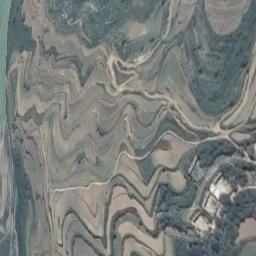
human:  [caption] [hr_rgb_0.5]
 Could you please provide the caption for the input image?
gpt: The bare and green terrace is next to some houses and trees .

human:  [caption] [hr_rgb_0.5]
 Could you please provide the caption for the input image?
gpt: Half of the terraces are full of crops, and the other half are empty .

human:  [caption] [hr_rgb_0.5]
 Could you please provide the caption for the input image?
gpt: A large layer of brown and green mixed terraces with several winding narrow paths .

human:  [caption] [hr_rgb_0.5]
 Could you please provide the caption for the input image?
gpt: There are many green plants around the terrace .

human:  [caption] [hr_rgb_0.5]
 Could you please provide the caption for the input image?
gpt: There are some green meadows beside the terraces .